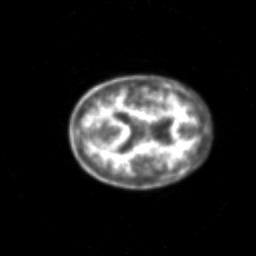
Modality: PET
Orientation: axial
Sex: female
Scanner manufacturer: siemens